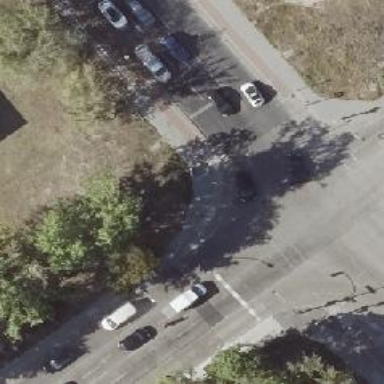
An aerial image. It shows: Asphalt cycleway with crossing equipped with traffic signals.